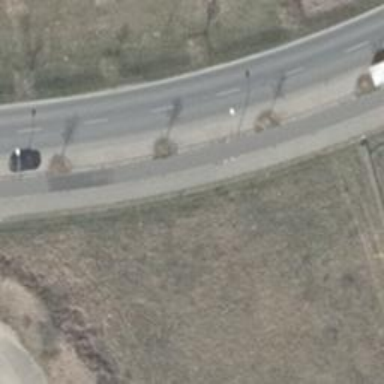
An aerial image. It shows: Asphalt path designated for cycling.